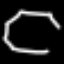
Label: octagon